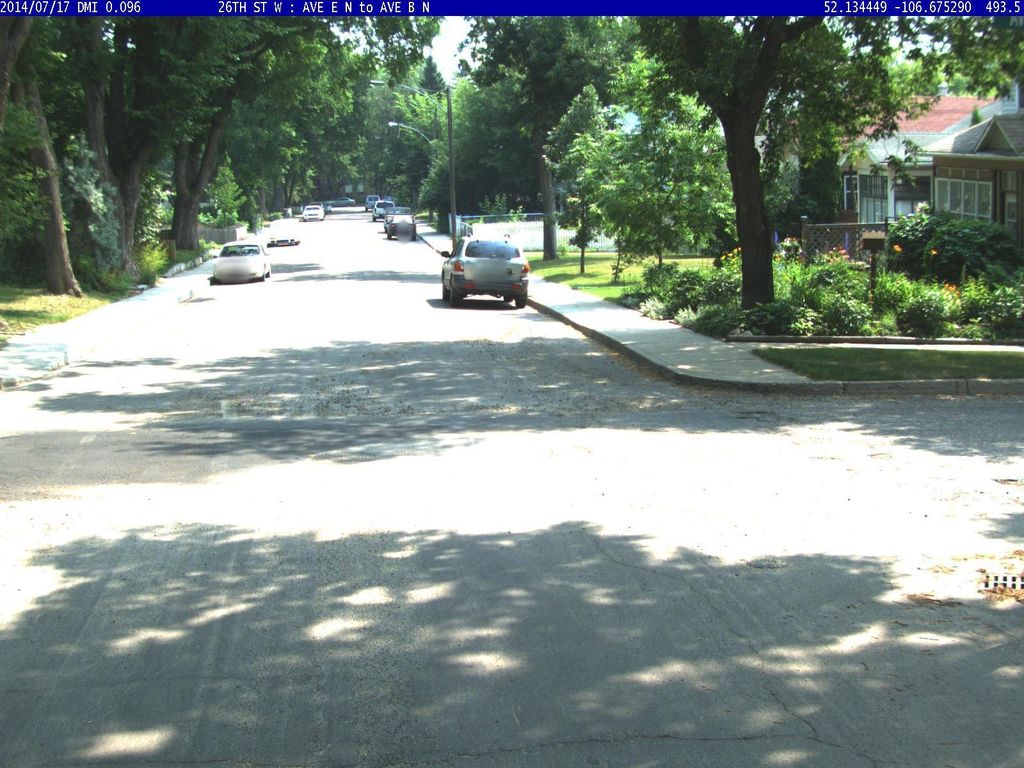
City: saskatoon